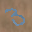
Label: 3